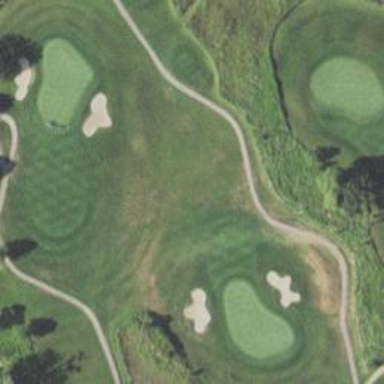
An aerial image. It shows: Path used for both walking and golf.